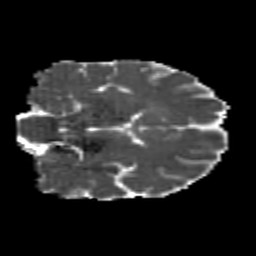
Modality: MD
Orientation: coronal
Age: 22
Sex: male
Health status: healthy
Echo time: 0.074 s